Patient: sex M, age 23
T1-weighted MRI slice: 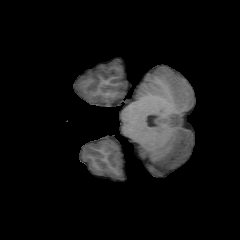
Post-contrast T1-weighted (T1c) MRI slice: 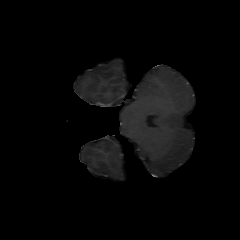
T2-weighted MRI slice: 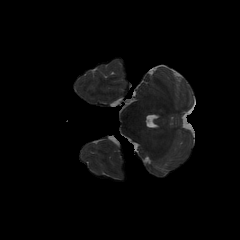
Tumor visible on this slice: no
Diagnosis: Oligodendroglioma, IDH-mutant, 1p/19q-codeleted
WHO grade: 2